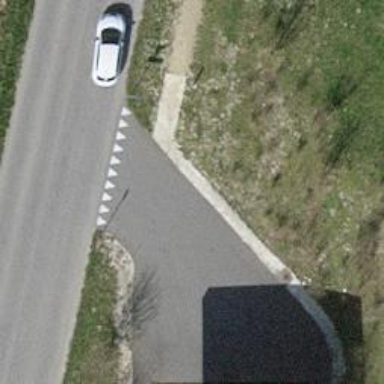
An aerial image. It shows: Footway with gravel surface.